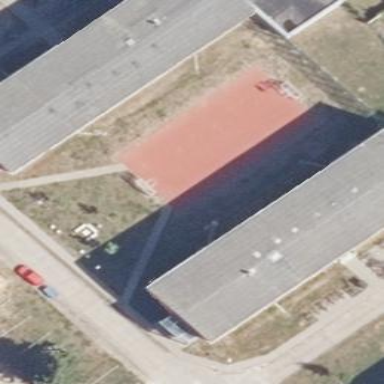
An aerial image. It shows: Basketball court located in leisure land pitch.